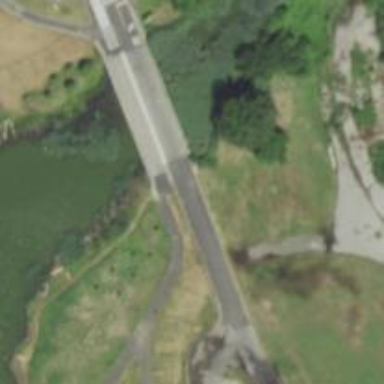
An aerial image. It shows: Unclassified road on bridge.